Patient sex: F
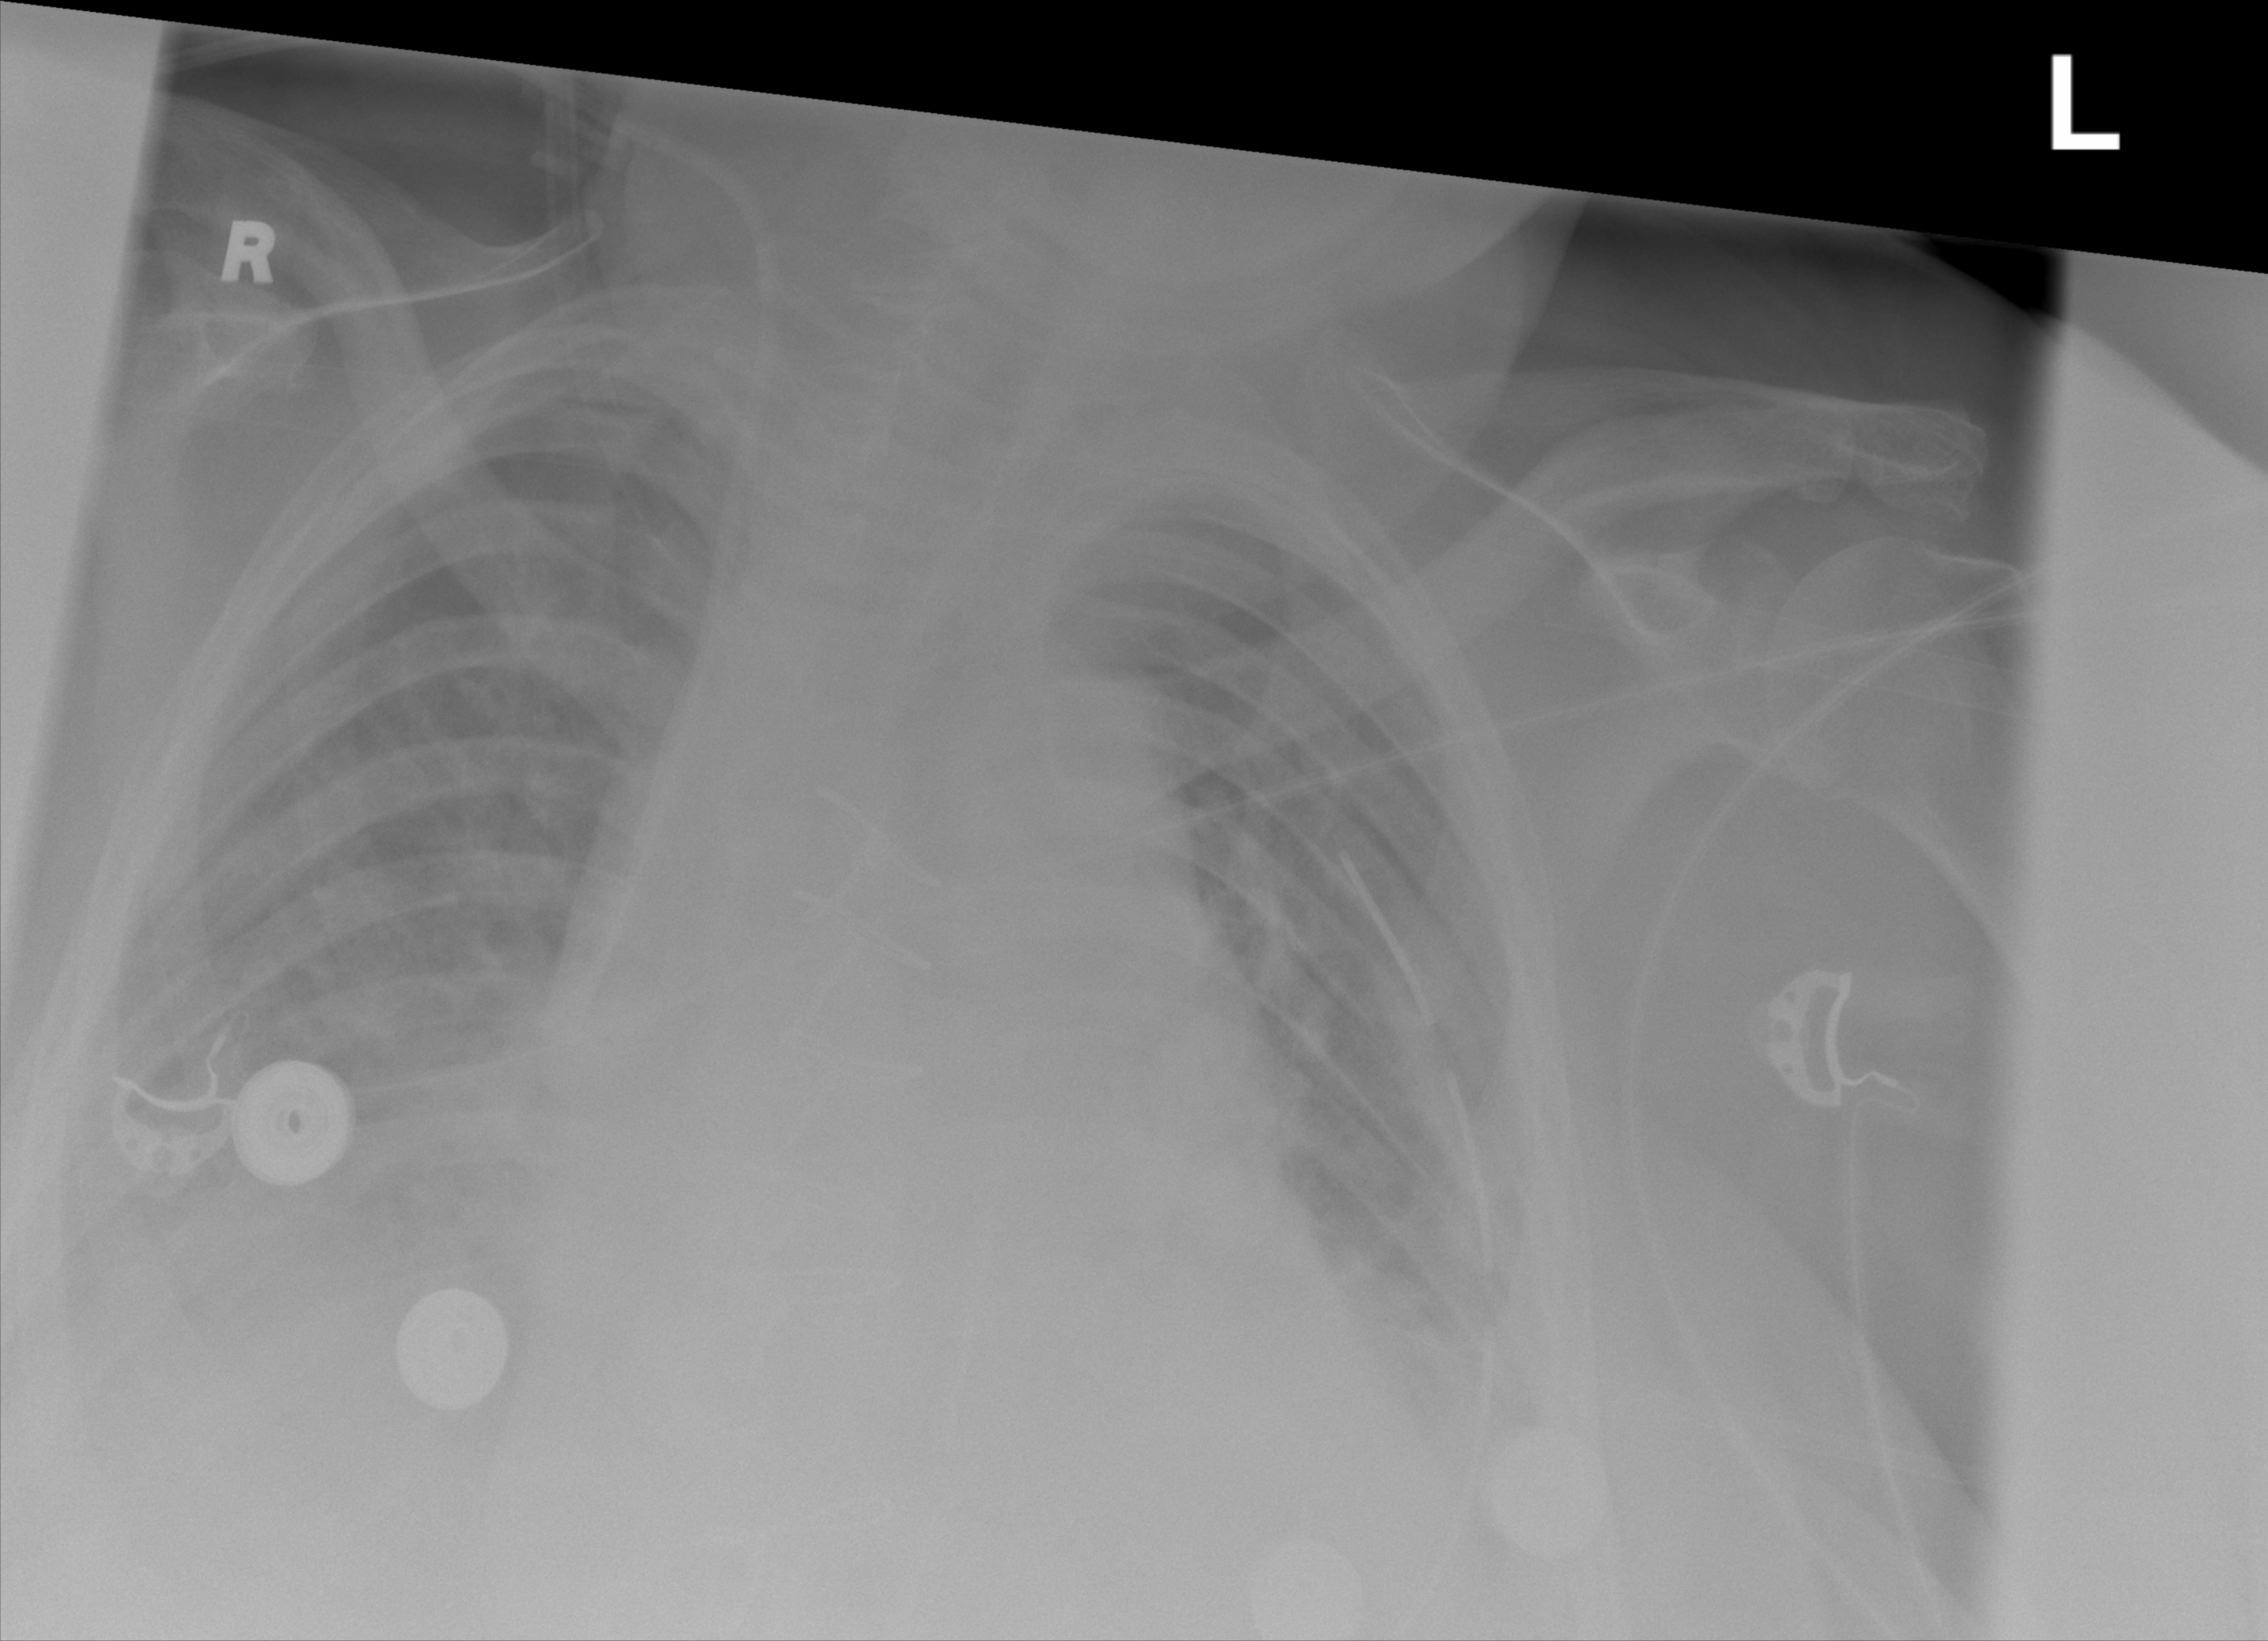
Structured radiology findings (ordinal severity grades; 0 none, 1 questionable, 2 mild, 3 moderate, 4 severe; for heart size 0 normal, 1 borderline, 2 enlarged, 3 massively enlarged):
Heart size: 0
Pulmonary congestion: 2
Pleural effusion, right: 2
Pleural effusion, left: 2
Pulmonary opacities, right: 2
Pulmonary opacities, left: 2
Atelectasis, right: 2
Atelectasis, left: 2